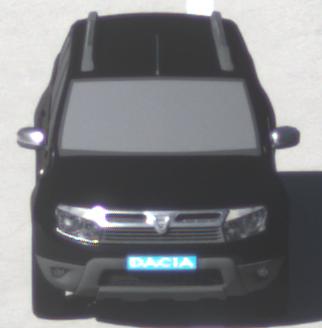
Make: Dacia
Model: Duster dCi 110 FAP
Detailed model: Duster (I)
Model produced from: 2010/06
Model produced until: 2013/11
Doors: 5
Color: black
Road condition: dry road
Daytime: morning or afternoon
Contrast: high contrast